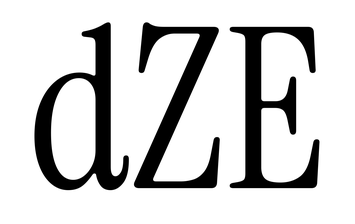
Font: InstrumentSerif-Regular